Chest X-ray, AP view. Patient: 58 years old, sex M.
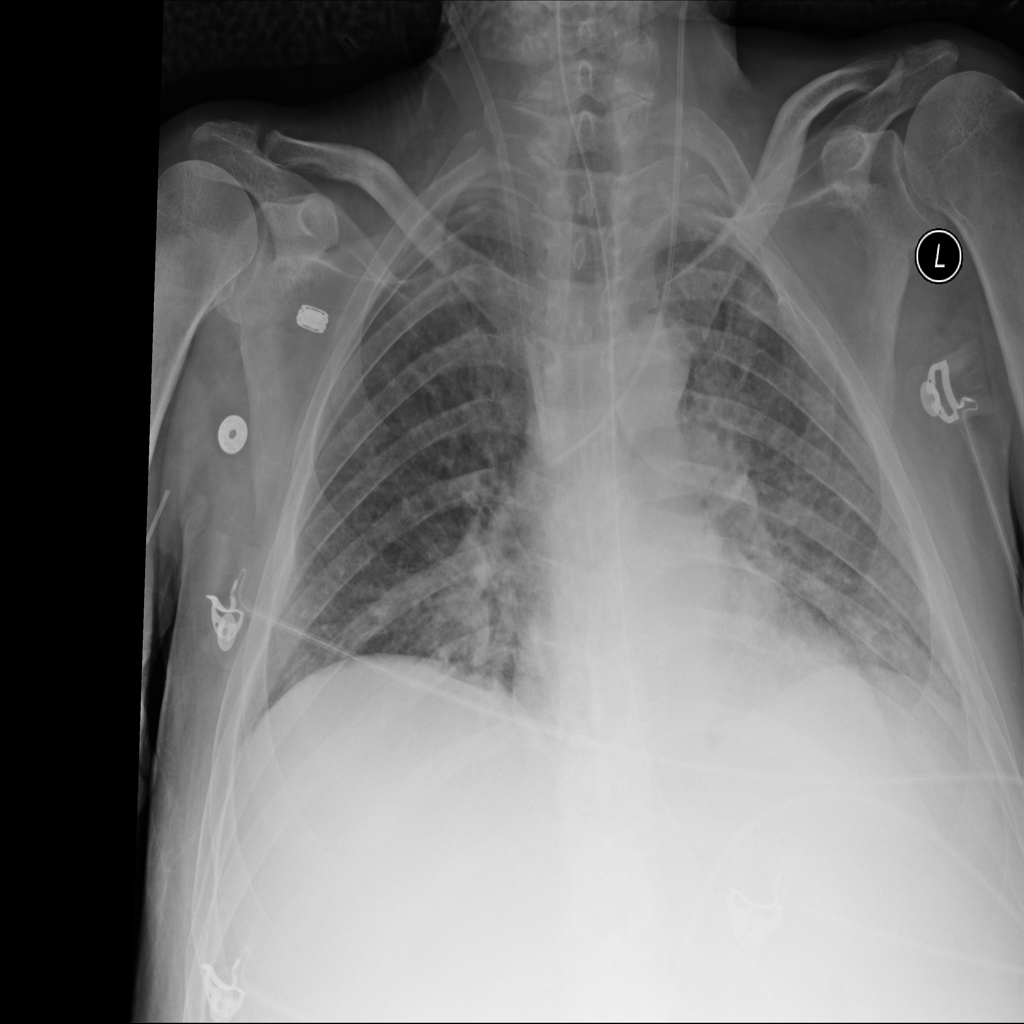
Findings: Effusion